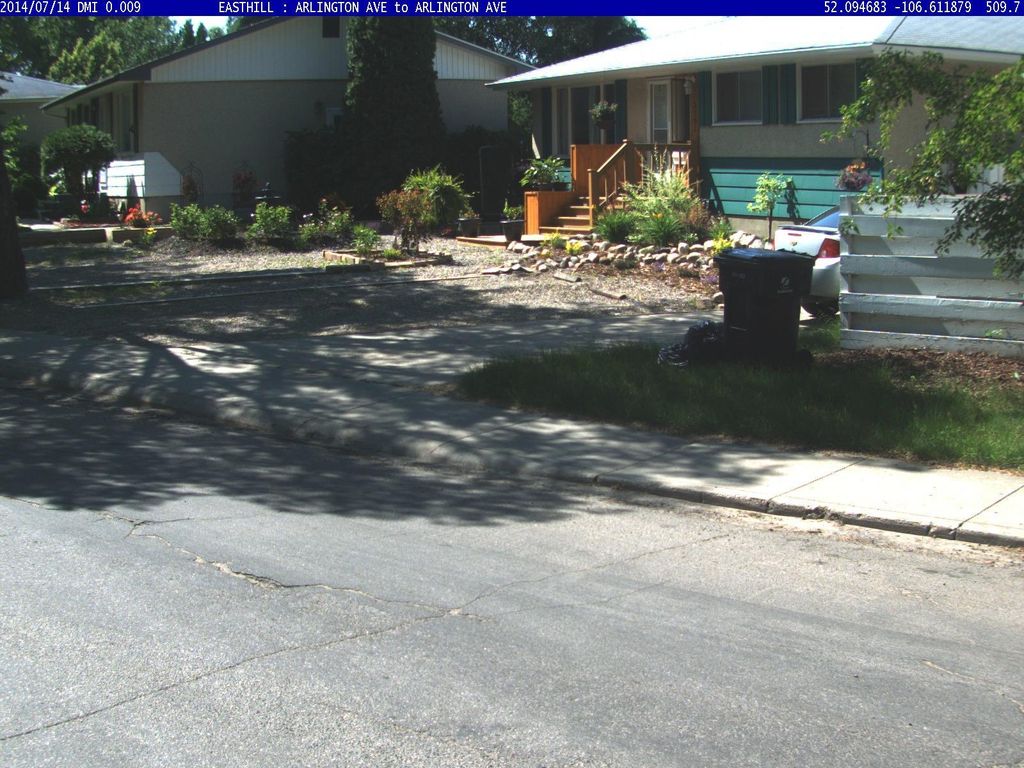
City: saskatoon